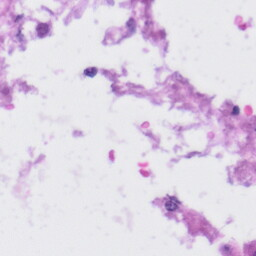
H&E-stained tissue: Liver